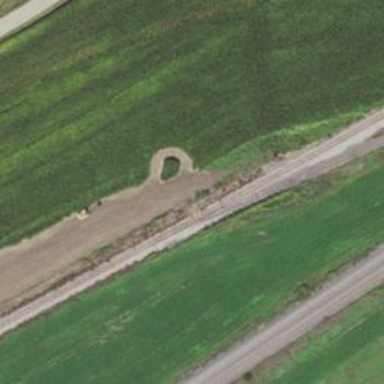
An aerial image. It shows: Junction on the railway.